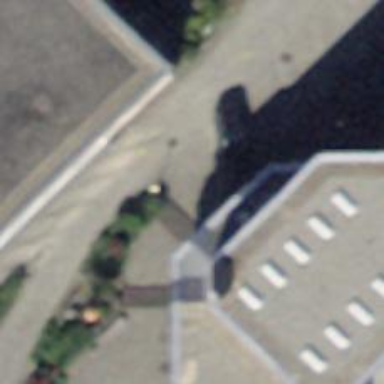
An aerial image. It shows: Set of steps on the road.